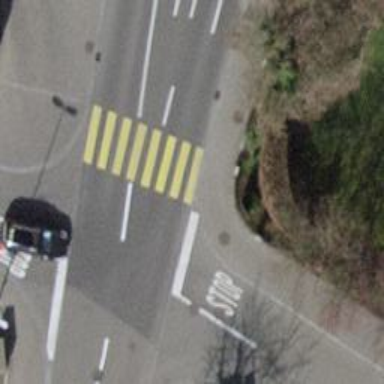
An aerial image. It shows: Uncontrolled road crossing.